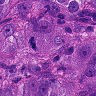
Metastatic tissue present: yes